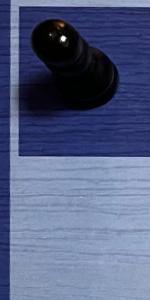
Label: Empty